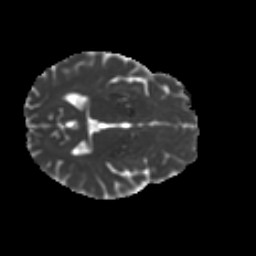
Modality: MD
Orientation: axial
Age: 52
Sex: female
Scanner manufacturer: ge
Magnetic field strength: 3 T
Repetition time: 7.8 s
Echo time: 0.0606 s